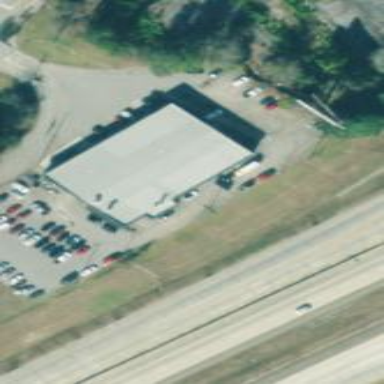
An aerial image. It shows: Building that houses car repair shop.